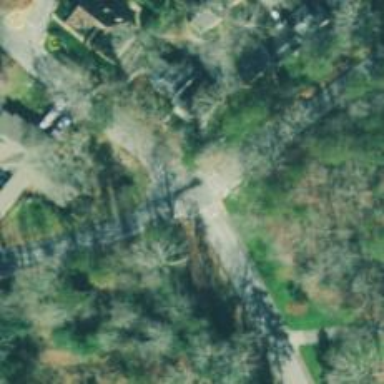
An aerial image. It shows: Road with stop sign.